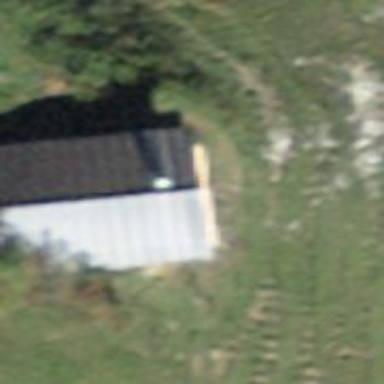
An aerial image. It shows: Cabin is depicted in the image.